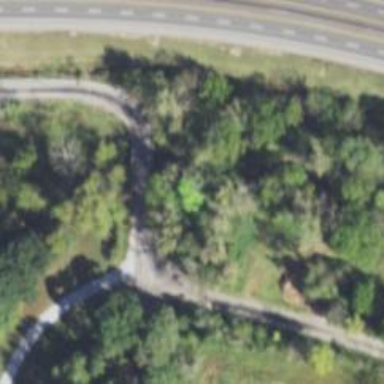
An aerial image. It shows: Unclassified road with asphalt surface that goes over beam bridge.